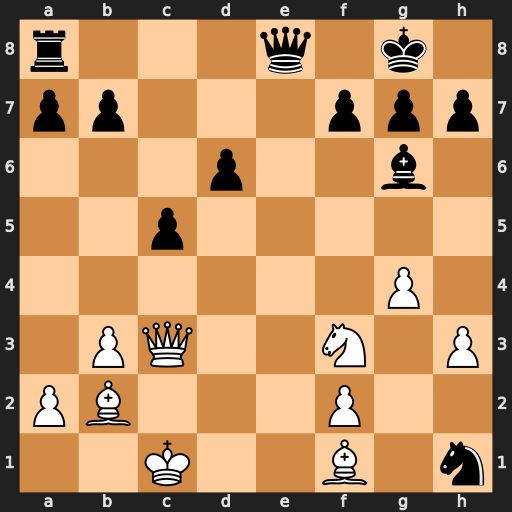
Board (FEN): r3q1k1/pp3ppp/3p2b1/2p5/6P1/1PQ2N1P/PB3P2/2K2B1n
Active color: w
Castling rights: -
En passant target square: -
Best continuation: Qxg7#